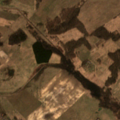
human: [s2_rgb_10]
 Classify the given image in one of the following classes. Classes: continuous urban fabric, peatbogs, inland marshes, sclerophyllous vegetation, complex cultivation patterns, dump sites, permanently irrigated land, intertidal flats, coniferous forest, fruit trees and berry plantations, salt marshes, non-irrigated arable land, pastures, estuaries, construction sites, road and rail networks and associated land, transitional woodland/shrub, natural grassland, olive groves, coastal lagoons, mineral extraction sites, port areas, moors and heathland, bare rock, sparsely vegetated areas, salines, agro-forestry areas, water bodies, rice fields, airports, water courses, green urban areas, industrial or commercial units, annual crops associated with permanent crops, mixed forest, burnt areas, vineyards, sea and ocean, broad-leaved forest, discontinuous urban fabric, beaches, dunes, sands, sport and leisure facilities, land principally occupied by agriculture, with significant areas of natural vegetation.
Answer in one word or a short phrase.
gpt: non-irrigated arable land, pastures, land principally occupied by agriculture, with significant areas of natural vegetation, mixed forest